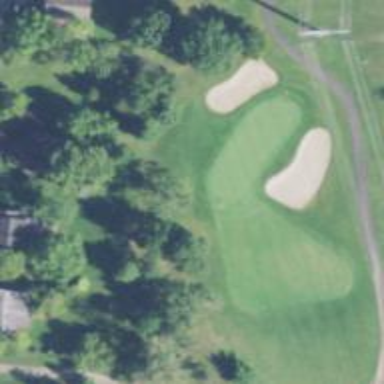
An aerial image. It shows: View of golf hole.